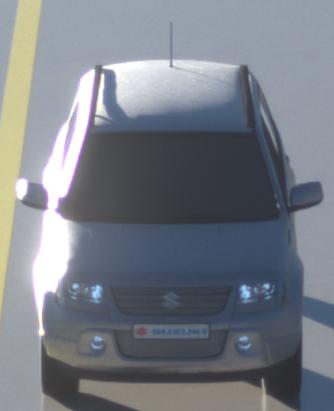
Make: Suzuki
Model: Grand Vitara
Detailed model: Gen. 1 JT
Model produced from: 2009
Model produced until: 2012
Doors: 5
Color: white
Road condition: wet road
Daytime: sunrise or sunset
Contrast: high contrast